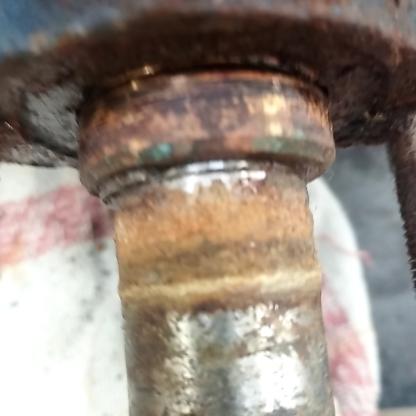
Klasa: inne